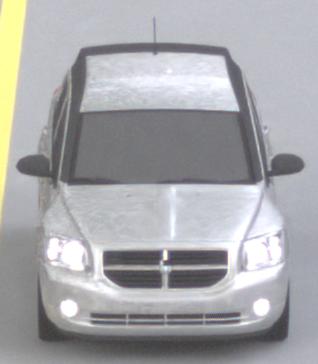
Make: Dodge
Model: Caliber 1.8
Detailed model: Caliber
Model produced from: 2006/06
Model produced until: 2009/03
Doors: 5
Color: white
Road condition: dry road
Daytime: morning or afternoon
Contrast: low contrast